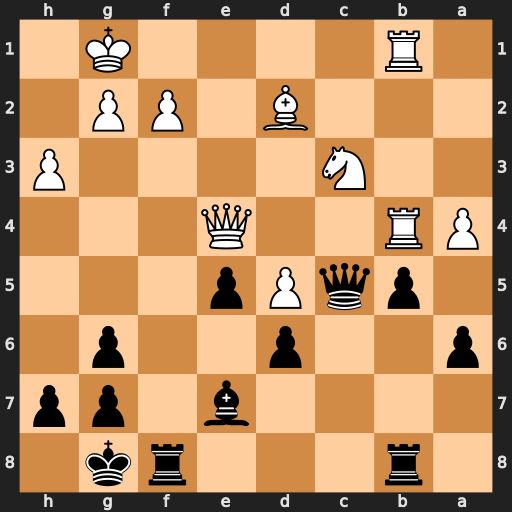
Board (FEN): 1r3rk1/4b1pp/p2p2p1/1pqPp3/PR2Q3/2N4P/3B1PP1/1R4K1
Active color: b
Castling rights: -
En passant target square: -
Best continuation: Qxf2+ Kh2 Qxd2